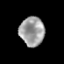
Tissue: prostate
Cell type: T cells
Senescence score: 0.3594
Nuclear area (px): 707
Mean DAPI intensity: 158.041